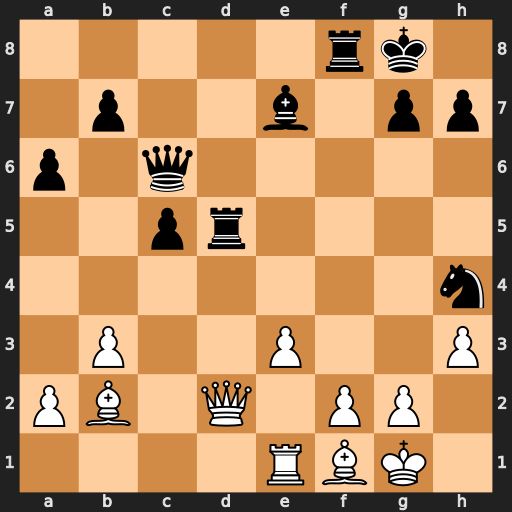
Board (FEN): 5rk1/1p2b1pp/p1q5/2pr4/7n/1P2P2P/PB1Q1PP1/4RBK1
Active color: w
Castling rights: -
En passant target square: -
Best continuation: Bc4 Rd8 Rd1 Kf8 Bxd5